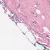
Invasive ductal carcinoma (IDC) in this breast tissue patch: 0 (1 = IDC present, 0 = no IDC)